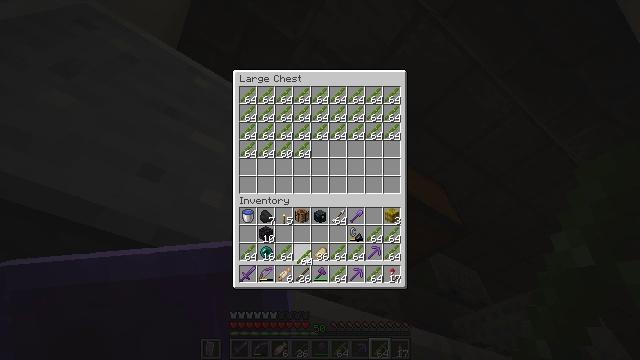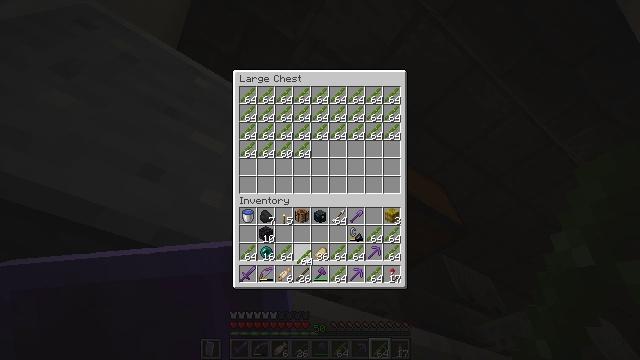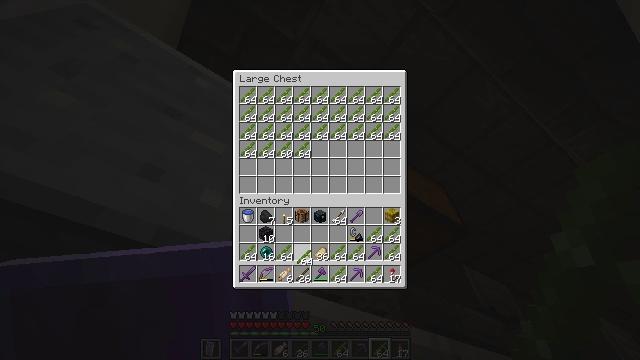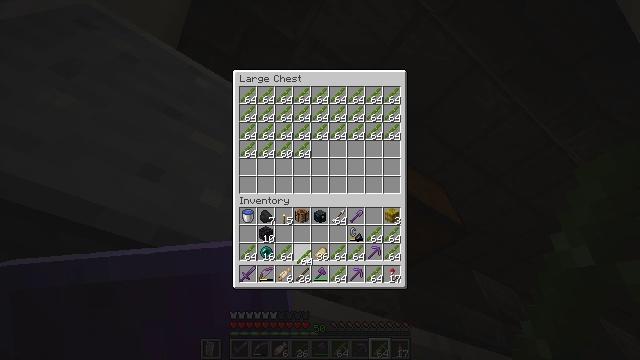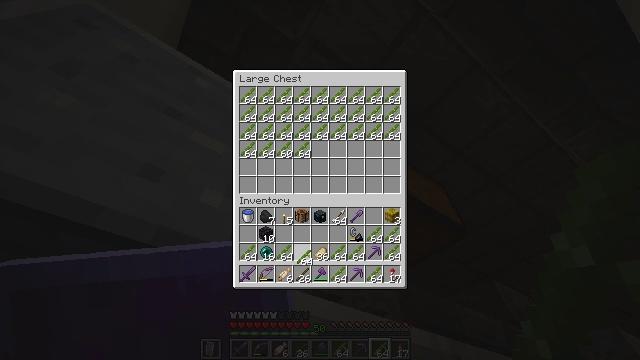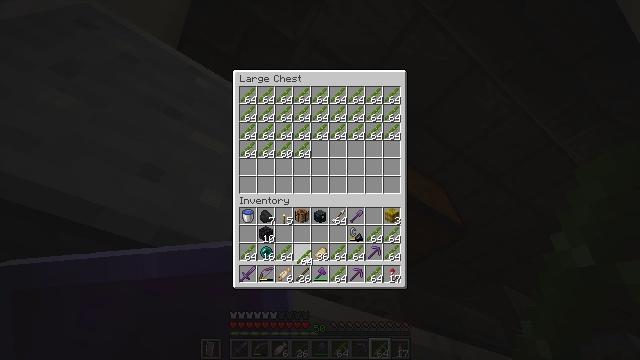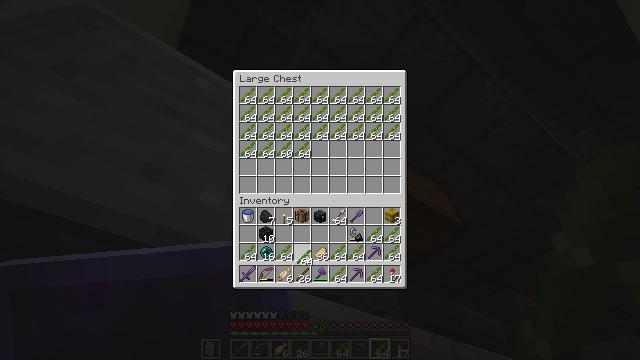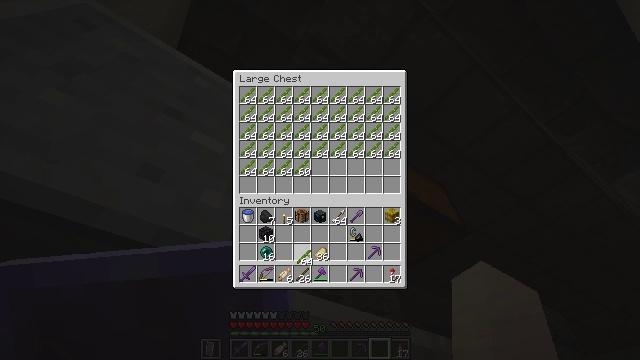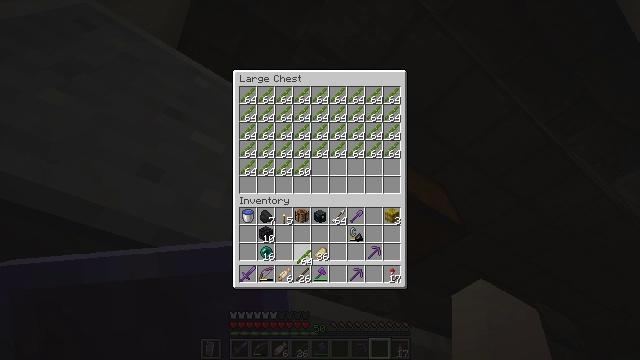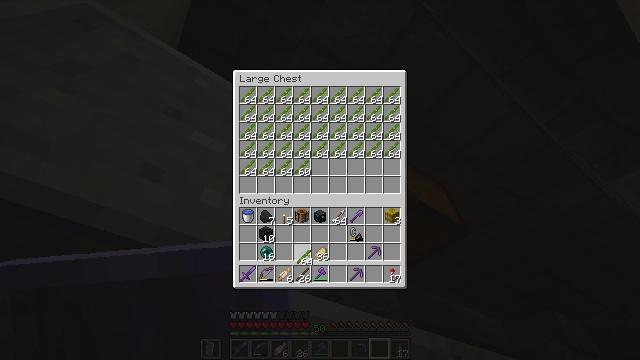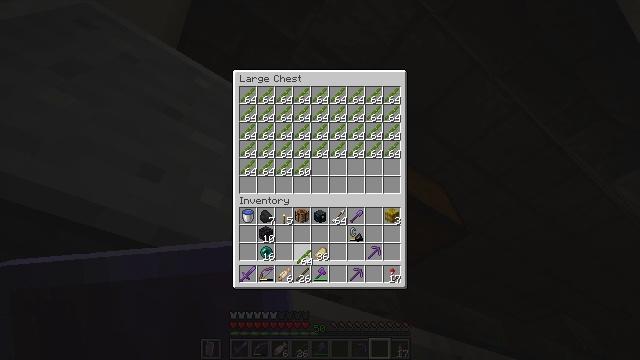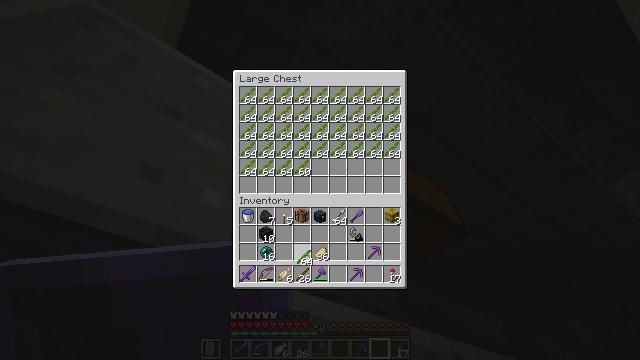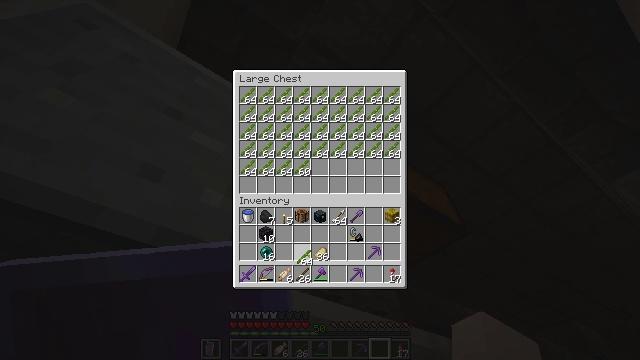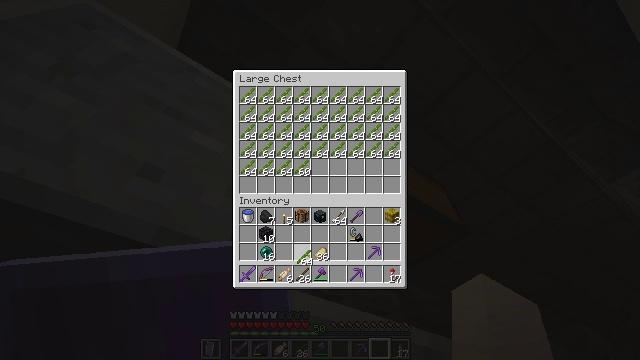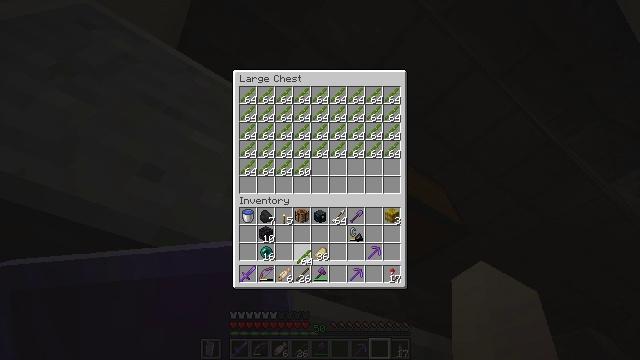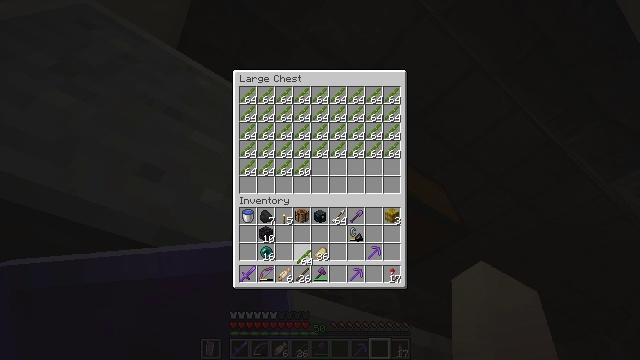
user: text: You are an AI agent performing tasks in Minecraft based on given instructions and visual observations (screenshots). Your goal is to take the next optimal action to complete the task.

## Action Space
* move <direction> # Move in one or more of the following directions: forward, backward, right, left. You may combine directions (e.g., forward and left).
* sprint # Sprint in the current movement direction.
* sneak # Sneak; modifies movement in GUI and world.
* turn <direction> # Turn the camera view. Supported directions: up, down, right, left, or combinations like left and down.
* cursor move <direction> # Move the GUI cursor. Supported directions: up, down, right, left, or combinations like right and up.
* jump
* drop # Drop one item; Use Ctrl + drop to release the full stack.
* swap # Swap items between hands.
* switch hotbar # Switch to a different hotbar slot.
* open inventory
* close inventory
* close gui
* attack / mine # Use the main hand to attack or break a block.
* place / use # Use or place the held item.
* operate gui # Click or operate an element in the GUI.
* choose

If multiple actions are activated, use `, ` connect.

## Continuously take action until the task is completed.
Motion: motion action
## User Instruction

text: Pick up the lime shulker box from the ground.
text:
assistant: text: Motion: sneak, attack / mine
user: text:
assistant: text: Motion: sneak, attack / mine
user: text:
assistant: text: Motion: sneak, attack / mine
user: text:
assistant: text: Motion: sneak, attack / mine
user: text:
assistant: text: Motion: sneak, attack / mine
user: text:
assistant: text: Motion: sneak, attack / mine
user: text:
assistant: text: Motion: sneak
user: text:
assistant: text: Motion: sneak, attack / mine
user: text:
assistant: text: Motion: sneak, attack / mine
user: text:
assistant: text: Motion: sneak, attack / mine
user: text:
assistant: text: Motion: sneak
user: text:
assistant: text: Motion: sneak
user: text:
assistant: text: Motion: sneak
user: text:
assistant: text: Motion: sneak
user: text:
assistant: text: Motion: sneak
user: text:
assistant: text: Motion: sneak
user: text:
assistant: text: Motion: sneak
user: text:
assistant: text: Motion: sneak, turn right
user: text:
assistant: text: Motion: turn right and up
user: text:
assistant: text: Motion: turn up
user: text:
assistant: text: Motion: turn up
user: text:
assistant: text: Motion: turn up
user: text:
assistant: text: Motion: turn up
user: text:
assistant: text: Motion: turn up
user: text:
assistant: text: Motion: turn up
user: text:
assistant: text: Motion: no_op
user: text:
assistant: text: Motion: no_op
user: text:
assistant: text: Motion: no_op
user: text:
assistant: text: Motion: attack / mine
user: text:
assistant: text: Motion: attack / mine